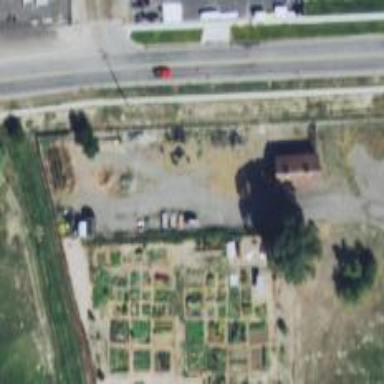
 leisure land intended for communal use."